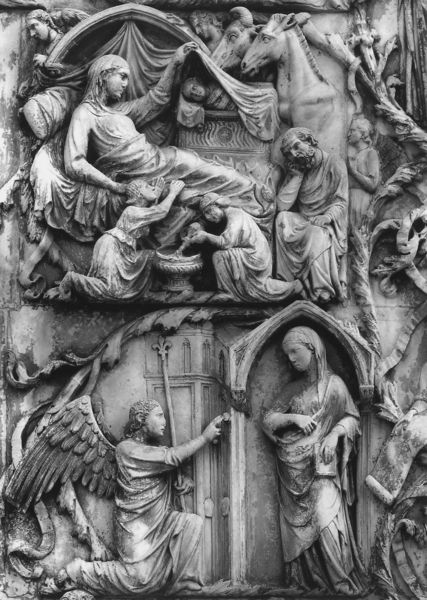
Titel: Orvieto, Dom, Fassadenschmuck
Künstler: Lorenzo Maitani
Standort: Orvieto, Dom (EU - I - Umbrien)
Schlagwörter: gott, mann, frauen, frau, männer, tier, diener, kühe, kirche, gewand, kelch, esel, kinder, pferd, pferde, engel, statue, liegen, stab, kuh, kissen, tor, buch, knien, statuen, jesus, verschlungen, blattwerk, schriftrolle, heilige, heilig, maria, stier